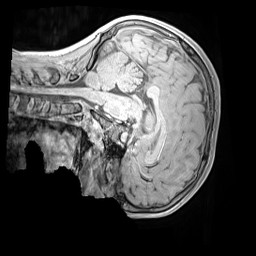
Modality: MP2RAGE
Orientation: sagittal
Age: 13
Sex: male
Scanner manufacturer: siemens
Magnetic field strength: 3 T
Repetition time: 4 s
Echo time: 0.00303 s